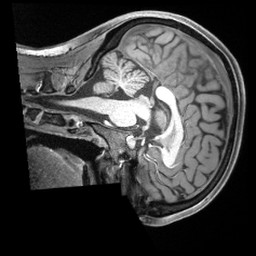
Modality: T1w
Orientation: sagittal
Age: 20
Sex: female
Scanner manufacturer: siemens
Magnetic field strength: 3 T
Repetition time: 2.4 s
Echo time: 0.00226 s